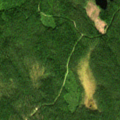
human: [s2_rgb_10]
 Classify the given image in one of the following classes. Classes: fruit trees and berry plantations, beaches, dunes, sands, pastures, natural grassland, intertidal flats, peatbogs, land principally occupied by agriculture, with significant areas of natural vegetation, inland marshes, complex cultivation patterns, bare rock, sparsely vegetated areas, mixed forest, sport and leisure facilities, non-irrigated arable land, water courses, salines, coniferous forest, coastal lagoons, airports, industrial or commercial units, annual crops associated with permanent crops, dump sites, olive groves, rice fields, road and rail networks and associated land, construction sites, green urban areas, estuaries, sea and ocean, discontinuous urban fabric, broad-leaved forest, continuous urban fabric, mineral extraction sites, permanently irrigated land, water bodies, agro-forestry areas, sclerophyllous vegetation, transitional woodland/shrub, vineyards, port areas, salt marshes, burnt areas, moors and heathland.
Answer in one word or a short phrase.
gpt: coniferous forest, mixed forest